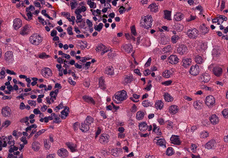
Tumor epithelial tissue: yes
Tumor-associated stroma tissue: yes
Normal tissue: no